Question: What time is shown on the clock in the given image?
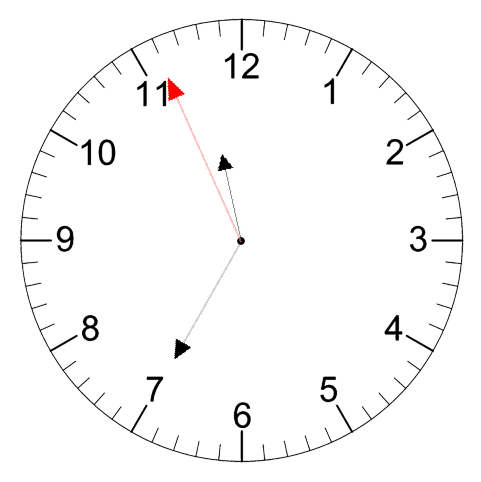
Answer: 11:34:56